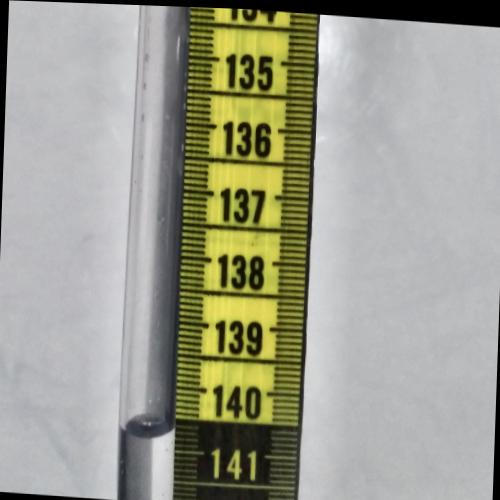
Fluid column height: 140.7 cm